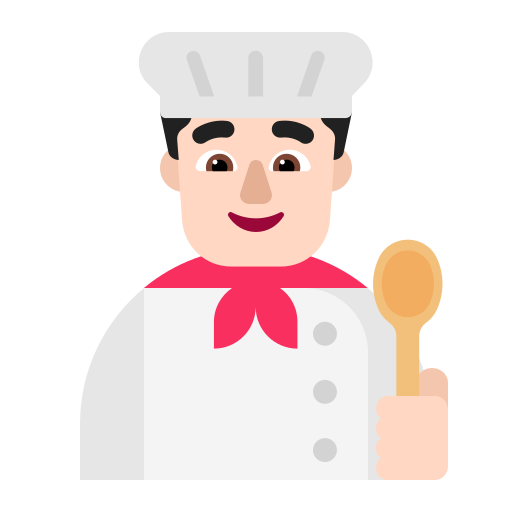
man cook flat light